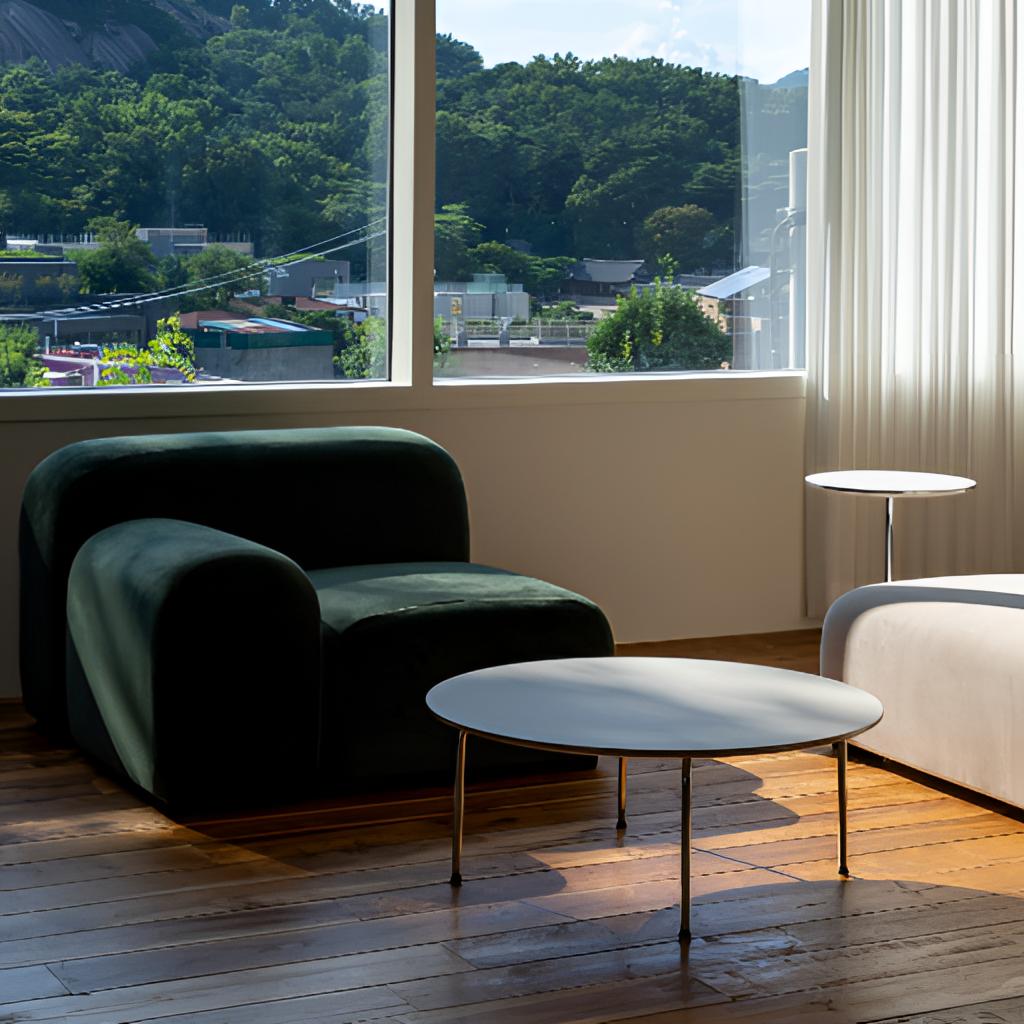
living room, velvet armchair, brown wood flooring, with plank pattern, modern, fabric wallpaper, with solid pattern